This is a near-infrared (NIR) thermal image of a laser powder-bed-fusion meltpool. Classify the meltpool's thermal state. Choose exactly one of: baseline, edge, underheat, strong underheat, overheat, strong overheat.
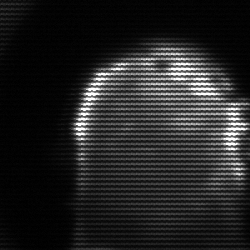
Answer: baseline